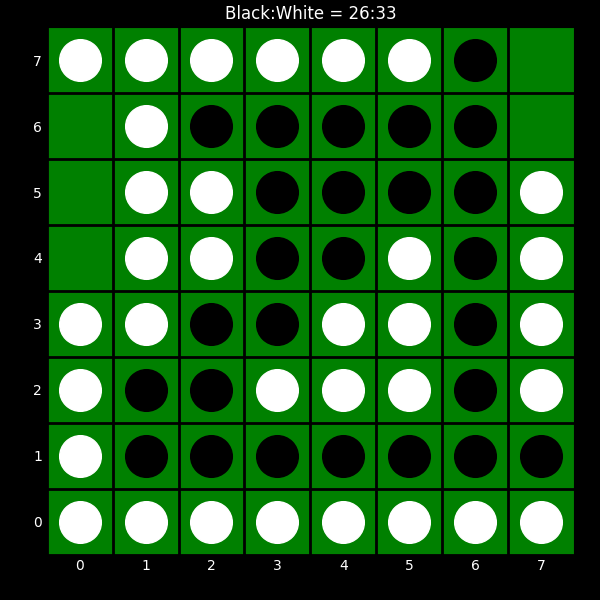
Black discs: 26
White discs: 33